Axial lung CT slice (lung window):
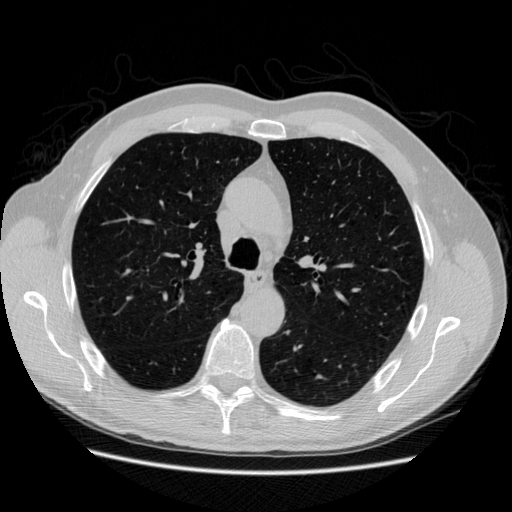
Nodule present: no